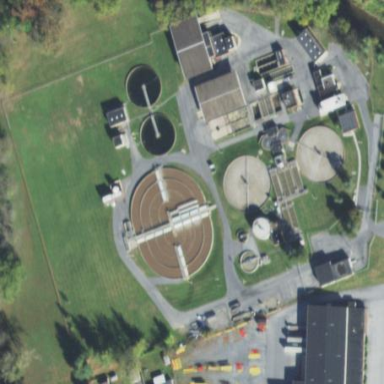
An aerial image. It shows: View of wastewater plant.